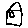
Label: house